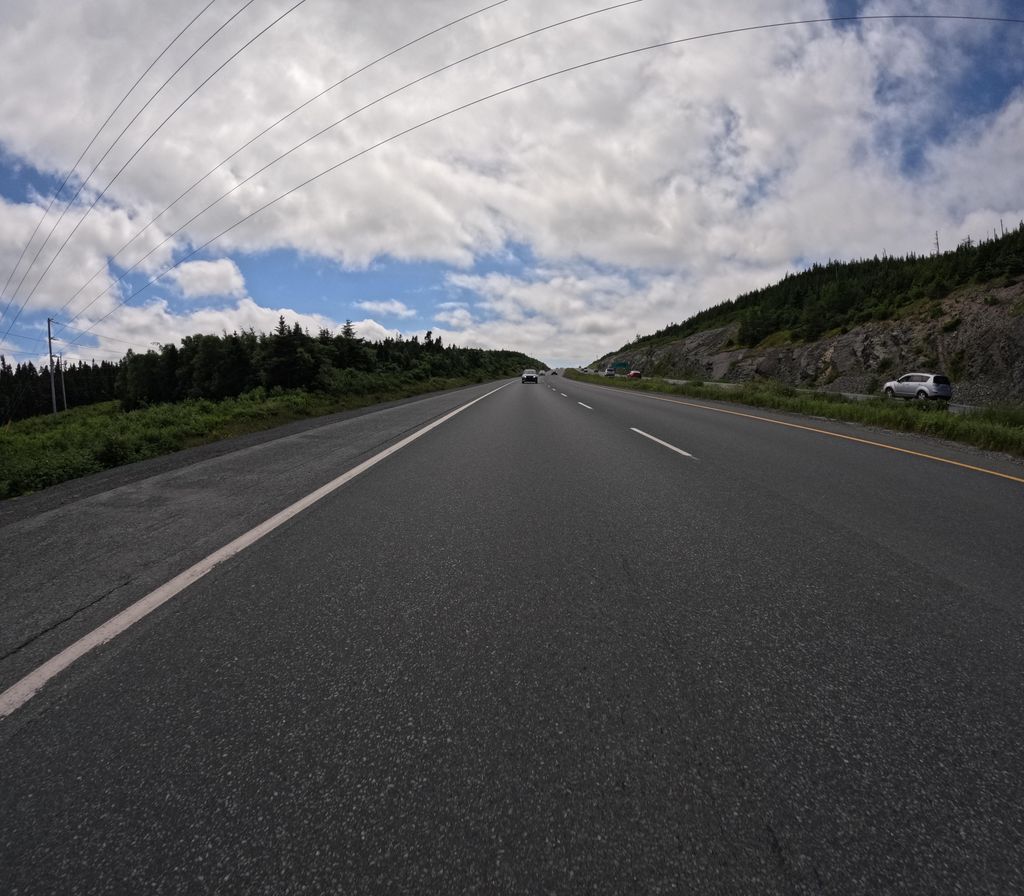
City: st_johns